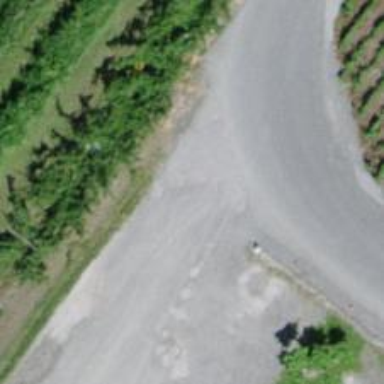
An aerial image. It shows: Compacted service road.